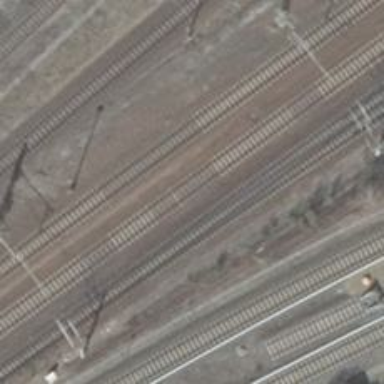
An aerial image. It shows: Railway with electrified contact lines.